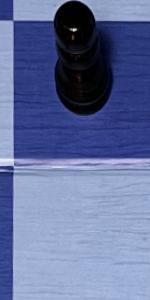
Label: Empty